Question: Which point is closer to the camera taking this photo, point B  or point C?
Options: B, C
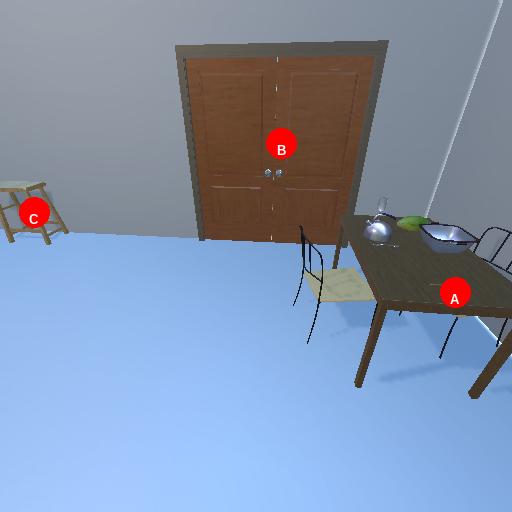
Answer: B